Question: I'm trying to use a custom ClaimsAuthorizationManager based on the excellent work from Dominic Baier within a new MVC4 application which is still very much based on the out-of-box Internet template and when I configure it it seems to want to authorize everything and ignores the [AllowAnonymous] attribute.
Looking at the stack trace is seems that the ExtensionlessUrlHandler-Integrated-4.0 triggers the AuthorizationManager code.

I'm feel like it's either a configuration problem with my web.config (See below) or I need some additional logic in my AuthorizationManager not to perform the check at that time.
My completeness here is the Controller snippet:
'''
[AllowAnonymous]
public class HomeController : Controller
{
[AllowAnonymous]
public ActionResult Index()
{
ViewBag.Message = "Modify this template to jump-start your ASP.NET MVC application.";
return View();
}
'''
The system.web section :
'''
<system.web>
<compilation debug="true" targetFramework="4.5" />
<httpRuntime targetFramework="4.5" />
<authorization>
<!--<deny users="?" />-->
</authorization>
<authentication mode="Forms">
<forms loginUrl="~/Account/Login" timeout="2880" />
</authentication>
<roleManager enabled="true" defaultProvider="simple">
<providers>
<clear />
<add name="simple" type="WebMatrix.WebData.SimpleRoleProvider,WebMatrix.WebData" />
</providers>
</roleManager>
<membership defaultProvider="simple">
<providers>
<clear />
<add name="simple" type="WebMatrix.WebData.SimpleMembershipProvider,WebMatrix.WebData" />
</providers>
</membership>
<pages>
<namespaces>
<add namespace="System.Web.Helpers" />
<add namespace="System.Web.Mvc" />
<add namespace="System.Web.Mvc.Ajax" />
<add namespace="System.Web.Mvc.Html" />
<add namespace="System.Web.Optimization" />
<add namespace="System.Web.Routing" />
<add namespace="System.Web.WebPages" />
</namespaces>
</pages>
<httpModules>
<!--WIF 4.5 modules -->
<!--Not needed here for IIS >= 7 -->
<!--<add name="ClaimsAuthorizationModule" type="System.IdentityModel.Services.ClaimsAuthorizationModule, System.IdentityModel.Services, Version=4.0.0.0, Culture=neutral, PublicKeyToken=b77a5c561934e089"/>-->
</httpModules>
'''
The system.webServer section :
'''
<system.webServer>
<validation validateIntegratedModeConfiguration="false" />
<handlers>
<remove name="ExtensionlessUrlHandler-ISAPI-4.0_32bit" />
<remove name="ExtensionlessUrlHandler-ISAPI-4.0_64bit" />
<remove name="ExtensionlessUrlHandler-Integrated-4.0" />
<add name="ExtensionlessUrlHandler-ISAPI-4.0_32bit" path="*." verb="GET,HEAD,POST,DEBUG,PUT,DELETE,PATCH,OPTIONS" modules="IsapiModule" scriptProcessor="%windir%\Microsoft.NET\Framework4.0.30319spnet_isapi.dll" preCondition="classicMode,runtimeVersionv4.0,bitness32" responseBufferLimit="0" />
<add name="ExtensionlessUrlHandler-ISAPI-4.0_64bit" path="*." verb="GET,HEAD,POST,DEBUG,PUT,DELETE,PATCH,OPTIONS" modules="IsapiModule" scriptProcessor="%windir%\Microsoft.NET\Framework644.0.30319spnet_isapi.dll" preCondition="classicMode,runtimeVersionv4.0,bitness64" responseBufferLimit="0" />
<add name="ExtensionlessUrlHandler-Integrated-4.0" path="*." verb="GET,HEAD,POST,DEBUG,PUT,DELETE,PATCH,OPTIONS" type="System.Web.Handlers.TransferRequestHandler" preCondition="integratedMode,runtimeVersionv4.0" />
</handlers>
<modules runAllManagedModulesForAllRequests="false">
<remove name="RoleManager" />
<remove name="FormsAuthentication" />
<!--WIF 4.5 modules -->
<add name="ClaimsAuthorizationModule" type="System.IdentityModel.Services.ClaimsAuthorizationModule, System.IdentityModel.Services, Version=4.0.0.0, Culture=neutral, PublicKeyToken=b77a5c561934e089"/>
<add name="ClaimsTransformationModule" type="HillIntl.MyLCM.Security.ClaimsTransformationHttpModule" />
<add name="SessionAuthenticationModule" type="System.IdentityModel.Services.SessionAuthenticationModule, System.IdentityModel.Services, Version=4.0.0.0, Culture=neutral, PublicKeyToken=b77a5c561934e089" preCondition="managedHandler" />
</modules>
'''
The identity model section :
'''
<!--WIF 4.5 s.im section-->
'''
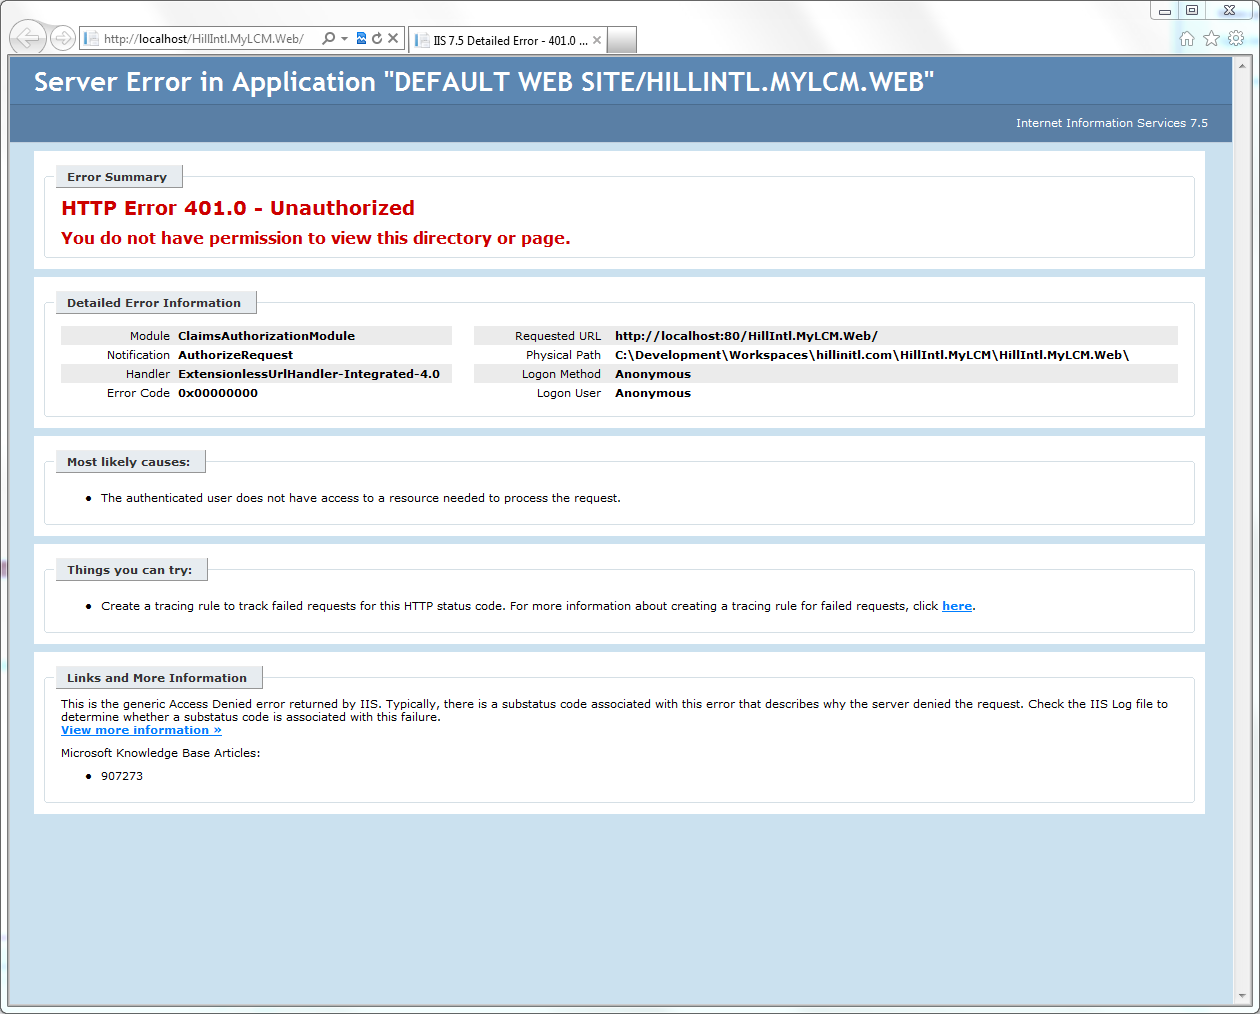
Answer: When you add the claims authZ module, it is indeed triggered on every request. You need a custom [Authorize] attribute for MVC4 to play nice with claims authorization.
Similar to this: <URL>